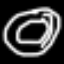
Label: donut